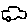
Label: car